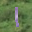
Label: 1